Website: macys
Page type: store-pickup
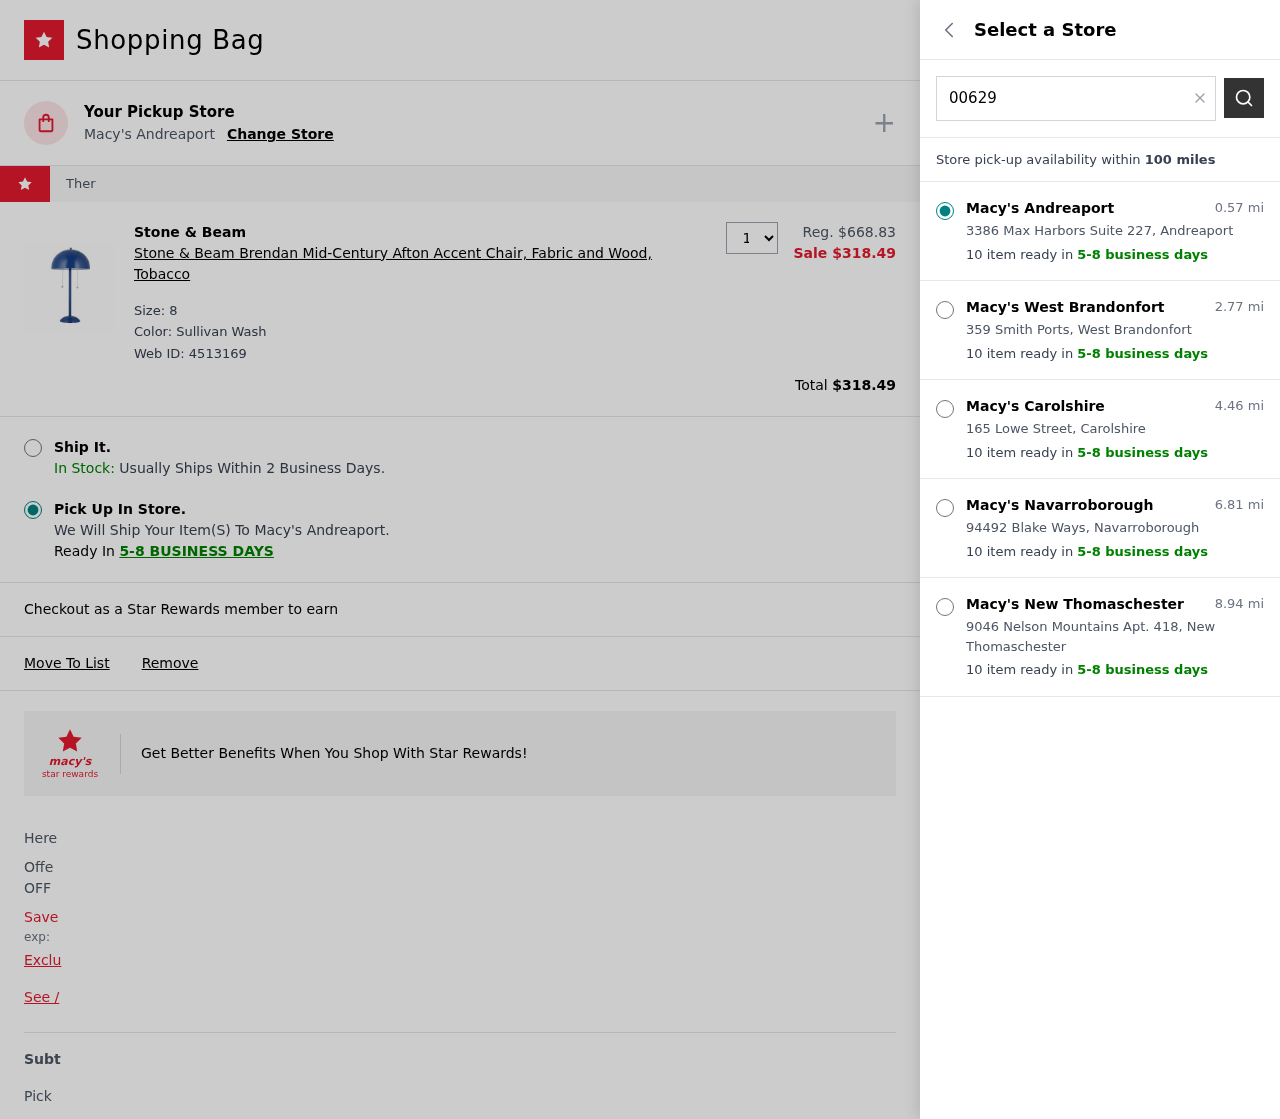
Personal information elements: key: PII_LOCATION1_CITY
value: Andreaport
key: PII_LOCATION1_STREET
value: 3386 Max Harbors Suite 227
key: PII_LOCATION2_CITY
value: West Brandonfort
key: PII_LOCATION2_STREET
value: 359 Smith Ports
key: PII_LOCATION3_CITY
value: Carolshire
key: PII_LOCATION3_STREET
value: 165 Lowe Street
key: PII_LOCATION4_CITY
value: Navarroborough
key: PII_LOCATION4_STREET
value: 94492 Blake Ways
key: PII_LOCATION5_CITY
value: New Thomaschester
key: PII_LOCATION5_STREET
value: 9046 Nelson Mountains Apt. 418
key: PII_POSTCODE
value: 00629
Product elements: key: PRODUCT1_BRAND
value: Stone & Beam
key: PRODUCT1_NAME
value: Stone & Beam Brendan Mid-Century Afton Accent Chair, Fabric and Wood, Tobacco
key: PRODUCT1_PRICE
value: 318.49
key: PRODUCT1_QUANTITY
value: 10
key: PRODUCT1_ORIGINAL_PRICE
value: $668.83
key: PRODUCT1_WEB_ID
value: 4513169
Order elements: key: ORDER_TOTAL
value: $318.49
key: ORDER_DELIVERY_DATE
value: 5-8 business days
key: ORDER_DELIVERY_DATE
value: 5-8 BUSINESS DAYS
Search elements: key: SEARCH_LOCATION
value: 00629